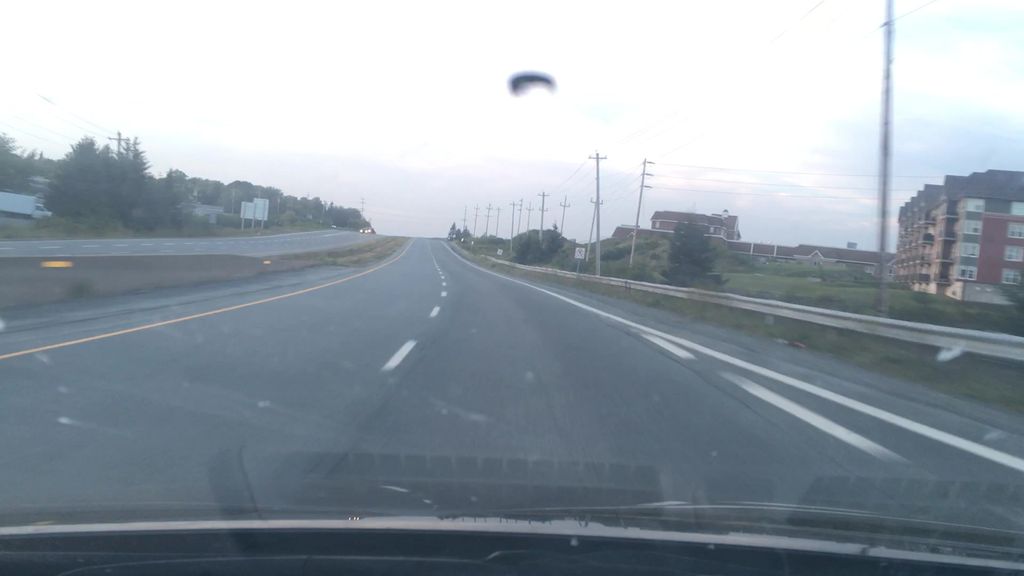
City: halifax